Question: I am working on an internal message system. I have the mvc mini profiler hooked up, and it is showing me some statements are executed twice, and I can't figure out why,
My controller is as simple as you can get:
'''
var db = MessagingDataContext.Get();
return db.Posts.OrderByDescending(p => p.DatePosted).Skip(pagenumber * pagesize).Take(pagesize);
'''
and my view is just as simple (my _Layout page has the rest of the markup):
'''
@foreach (var post in Model)
{
<div class="post">
<p>
@Html.ActionLink(post.Title, "View", "Posts", new { postid = post.Id}) by @post.User.Name
</p>
</div>
}
'''
So why would get_User be executed twice?

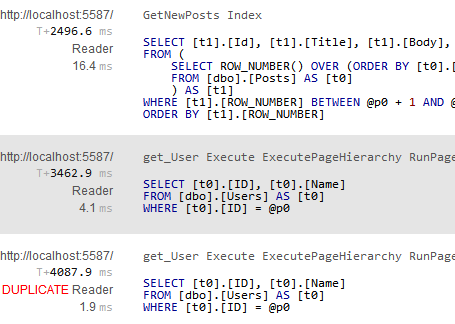
Answer: My guess is because the '@post.User.Name' part is executing for each record. Did the original query return 2 results?
Best way to fix this is in the original query do a select to get all the info you want (Title, ID and Username).